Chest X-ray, PA view. Patient: 52 years old, sex F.
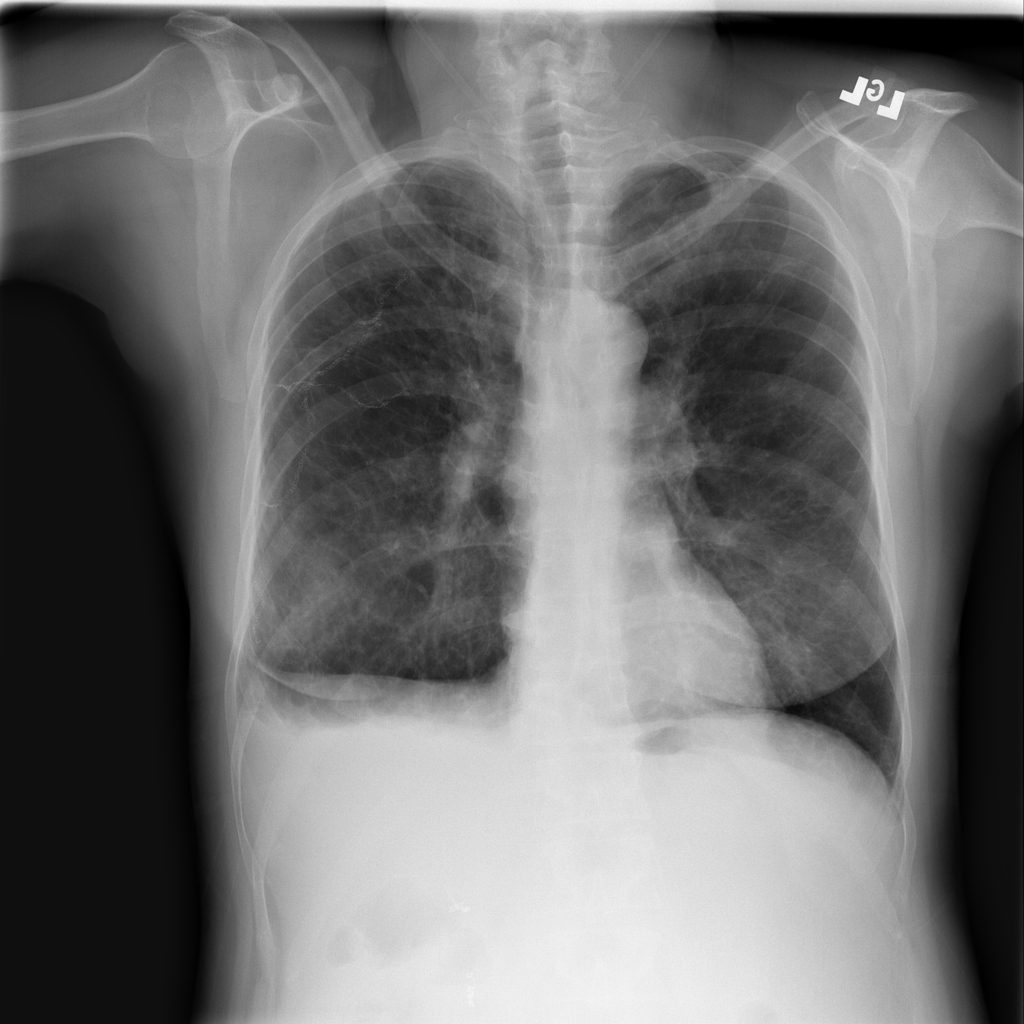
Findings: No Finding